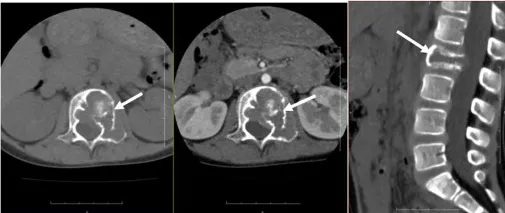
Imaging examination. (D) Plain and enhanced MRI scanning of the spine showed bone mass destruction of the L2 vertebral body and left vertebral pedicle.
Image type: radiology (ct)